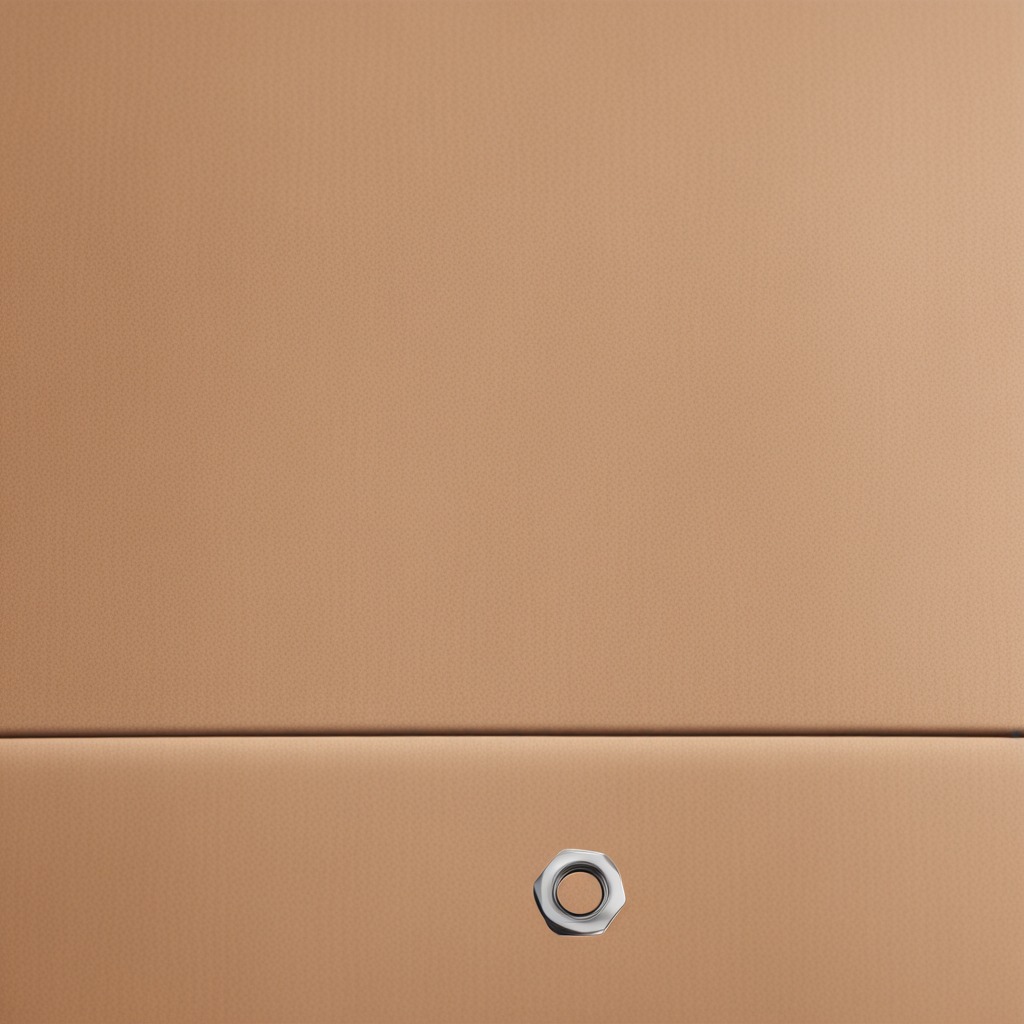
A metal nut is lying on the cardboard box surface in an outdoor workshop during daytime bright natural light soft shadows slightly creased but